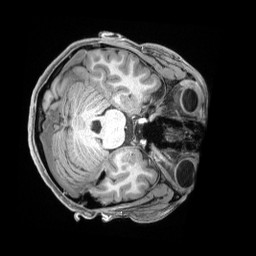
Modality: T1w
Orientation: axial
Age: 23
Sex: female
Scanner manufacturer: siemens
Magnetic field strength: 3 T
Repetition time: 2.4 s
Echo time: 0.00226 s